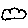
Label: cloud